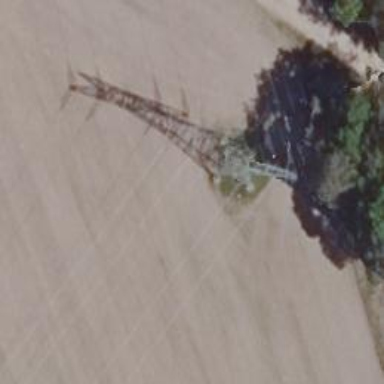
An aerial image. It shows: Power tower.